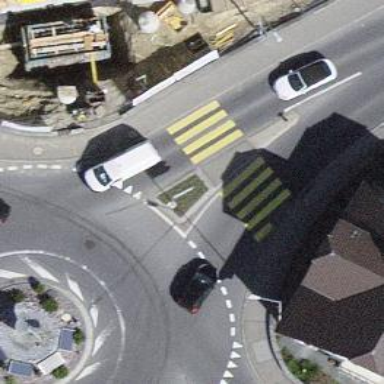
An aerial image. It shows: Road with "give way" sign.